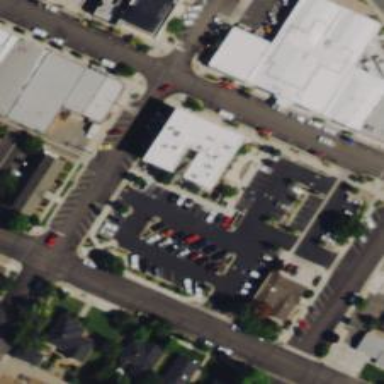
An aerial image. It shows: Parking area with asphalt surface.